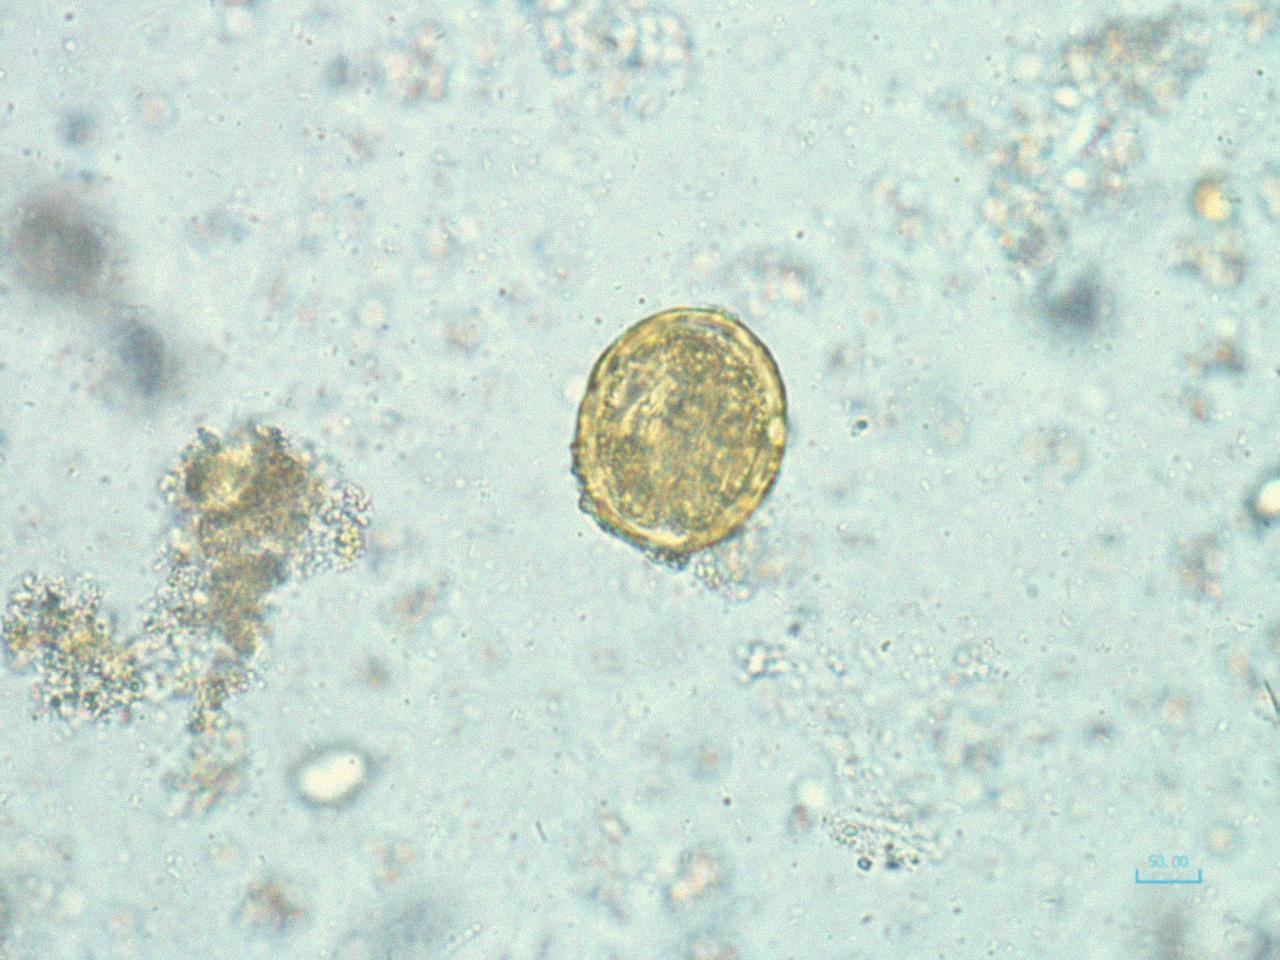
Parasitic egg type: Ascaris lumbricoides